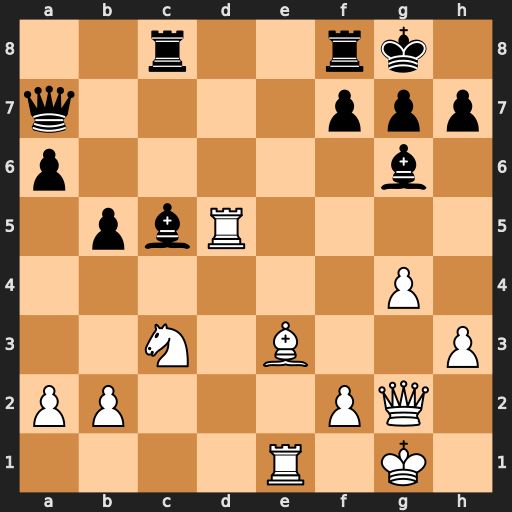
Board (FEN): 2r2rk1/q4ppp/p5b1/1pbR4/6P1/2N1B2P/PP3PQ1/4R1K1
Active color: w
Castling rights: -
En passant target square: -
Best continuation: Rxc5 Rxc5 b4 Re5 Bxa7 Rxe1+ Kh2